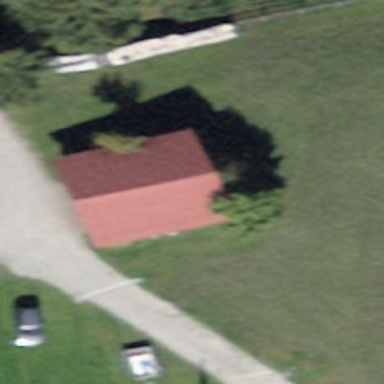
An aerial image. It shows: Shed.